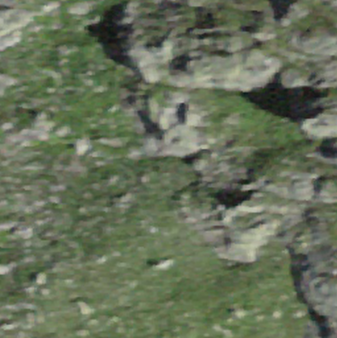
Label: bouldering_area